Field crop: maize
Growth stage: 2
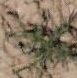
Species: salsola